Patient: sex M, age 65
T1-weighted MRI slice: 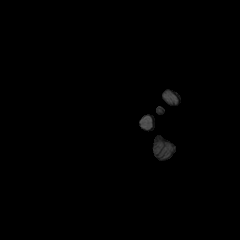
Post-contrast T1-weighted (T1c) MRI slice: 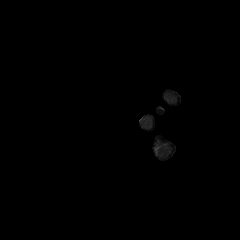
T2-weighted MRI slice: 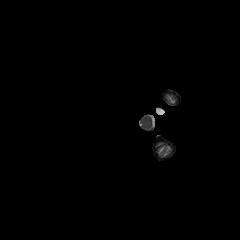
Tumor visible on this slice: no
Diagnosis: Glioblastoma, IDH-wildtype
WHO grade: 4